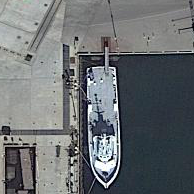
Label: civil